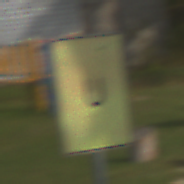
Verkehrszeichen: AnkuendigungOderFortsetzungUmleitungOhnePfeilsymbol
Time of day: MorningAfternoon
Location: Outdoor (Suburban)
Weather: PartlyCloudy
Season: NotSpecified
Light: Natural